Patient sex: M
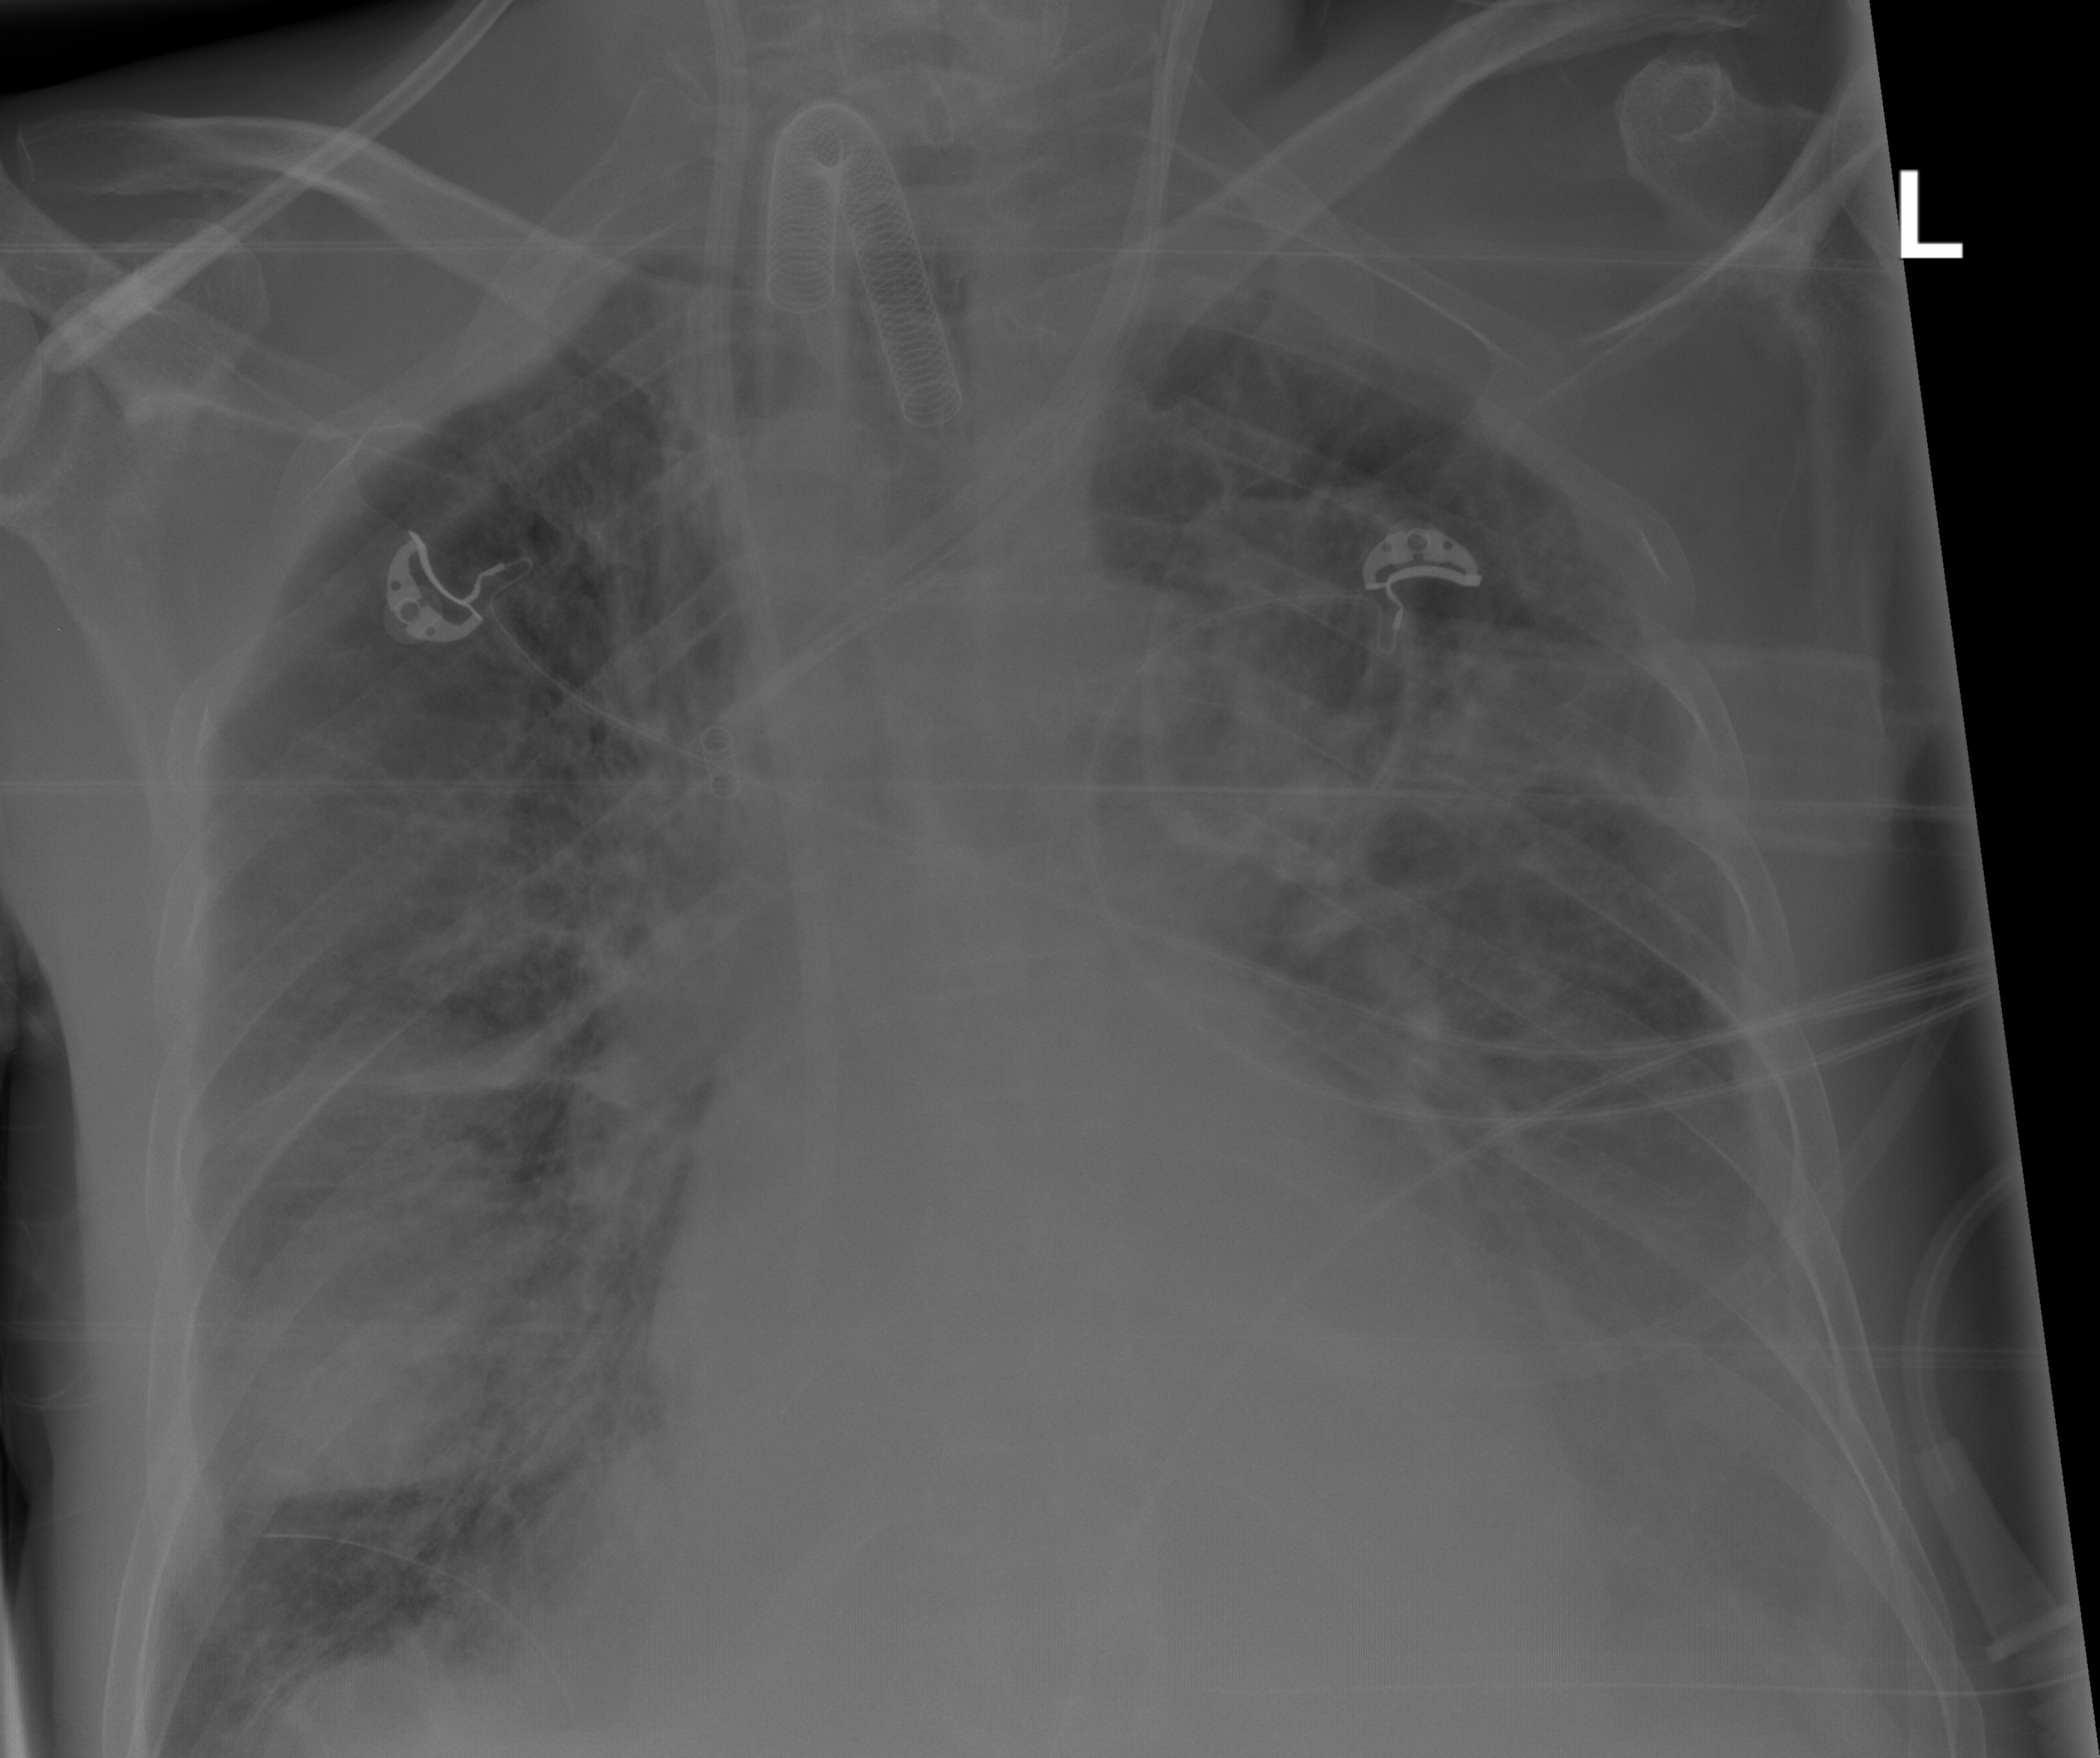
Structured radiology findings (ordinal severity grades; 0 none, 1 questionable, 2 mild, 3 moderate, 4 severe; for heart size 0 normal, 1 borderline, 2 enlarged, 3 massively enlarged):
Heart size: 1
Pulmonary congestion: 2
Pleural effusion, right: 0
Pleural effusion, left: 2
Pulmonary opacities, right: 2
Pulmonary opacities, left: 1
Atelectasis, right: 1
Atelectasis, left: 3